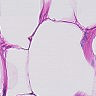
Metastatic tissue present: no